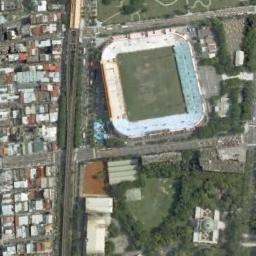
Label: stadium